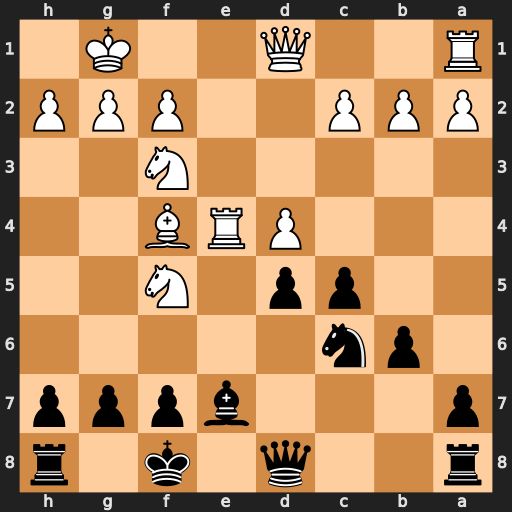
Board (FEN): r2q1k1r/p3bppp/1pn5/2pp1N2/3PRB2/5N2/PPP2PPP/R2Q2K1
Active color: b
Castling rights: -
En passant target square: -
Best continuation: dxe4 d5 Qd7